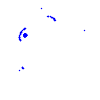
Particle: proton